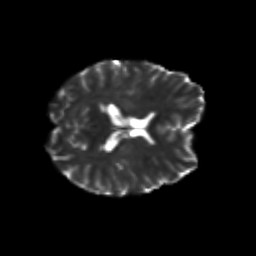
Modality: T2w
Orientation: axial
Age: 24
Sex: male
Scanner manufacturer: siemens
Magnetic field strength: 3 T
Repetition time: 3.5 s
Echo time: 0.125 s